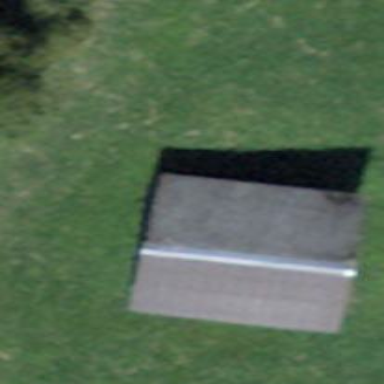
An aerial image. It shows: Barn.